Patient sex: F
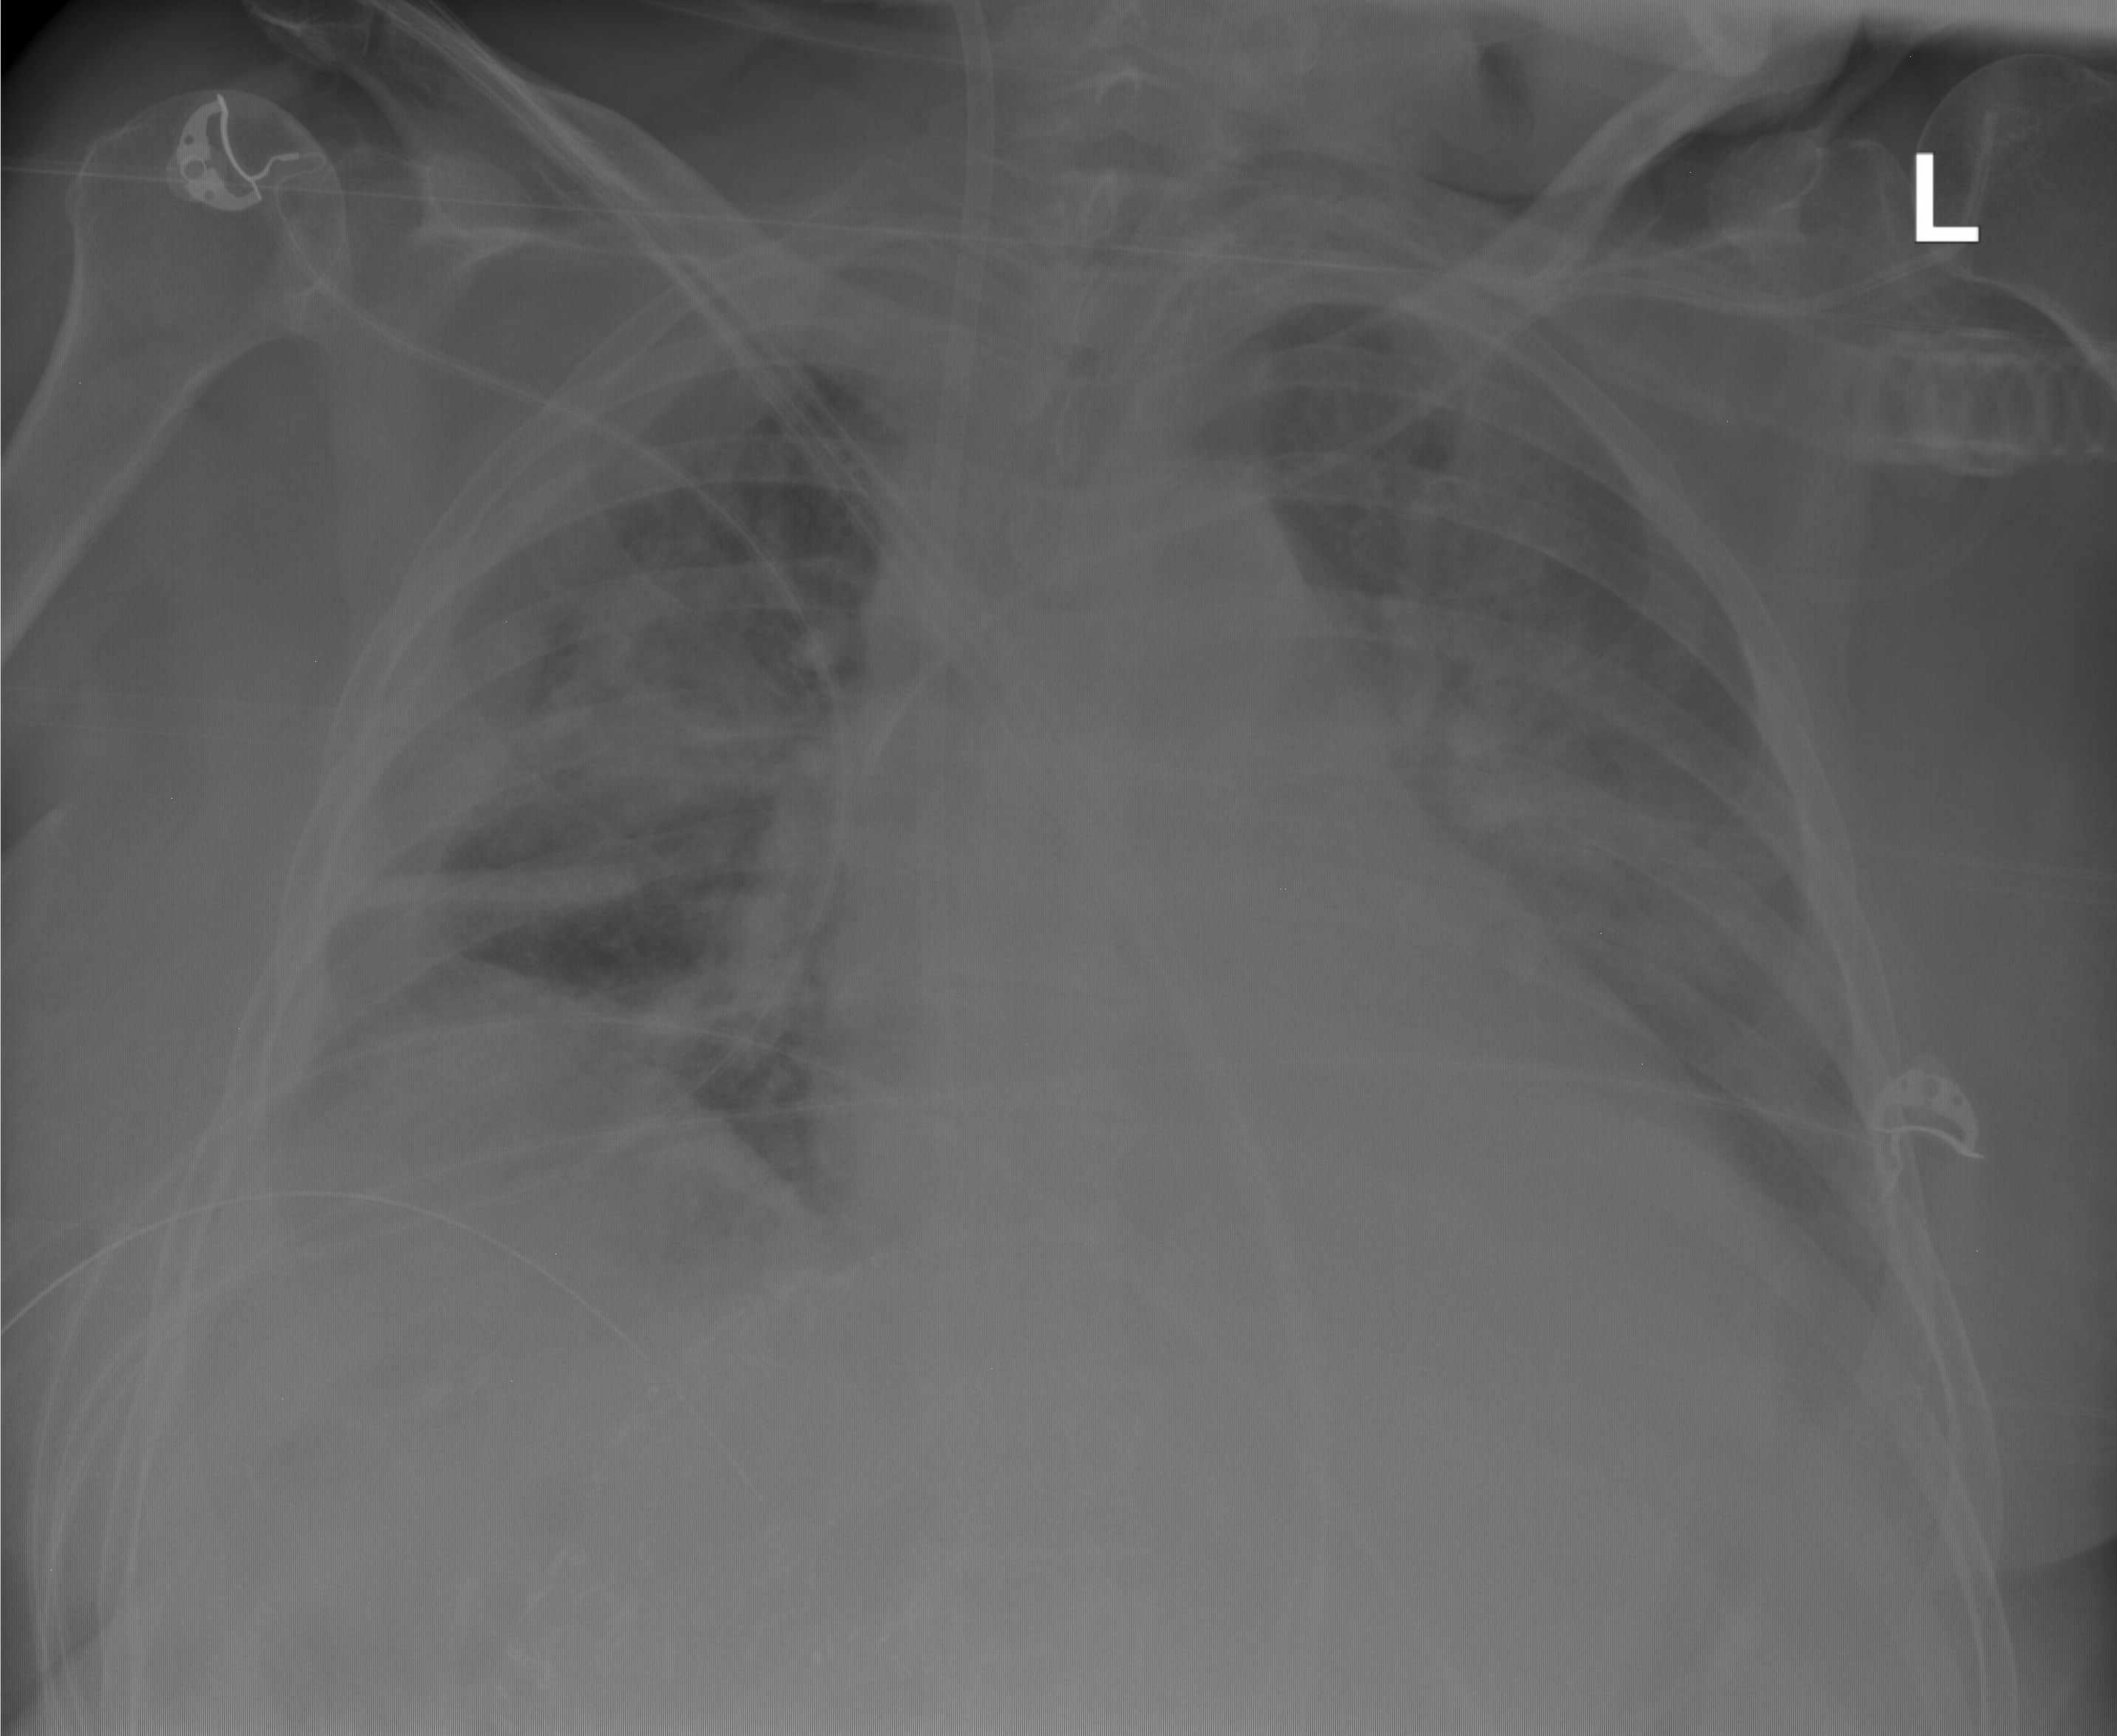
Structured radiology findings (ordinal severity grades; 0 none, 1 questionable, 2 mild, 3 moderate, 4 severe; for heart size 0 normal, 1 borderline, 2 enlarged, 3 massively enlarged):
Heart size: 2
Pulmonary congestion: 2
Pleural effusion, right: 3
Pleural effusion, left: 2
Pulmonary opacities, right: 2
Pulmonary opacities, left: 2
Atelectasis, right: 2
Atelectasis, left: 2